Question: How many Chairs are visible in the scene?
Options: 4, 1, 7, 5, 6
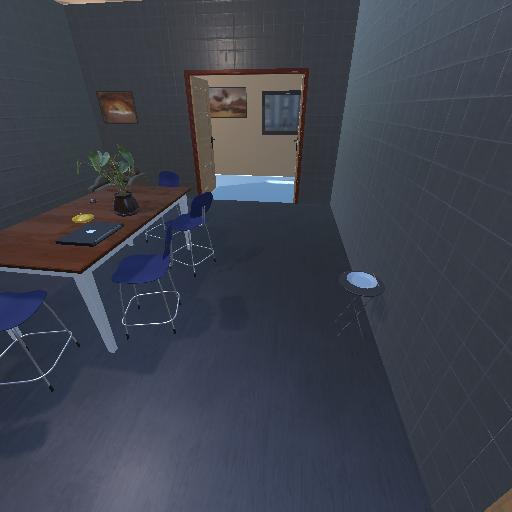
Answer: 4